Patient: sex M, age 78
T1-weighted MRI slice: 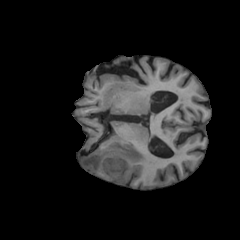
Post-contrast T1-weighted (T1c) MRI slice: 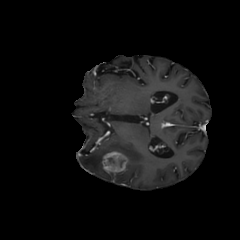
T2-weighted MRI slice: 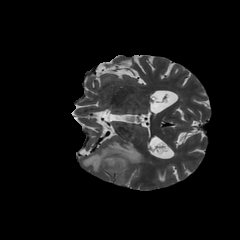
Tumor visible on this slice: yes
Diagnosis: Glioblastoma, IDH-wildtype
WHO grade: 4